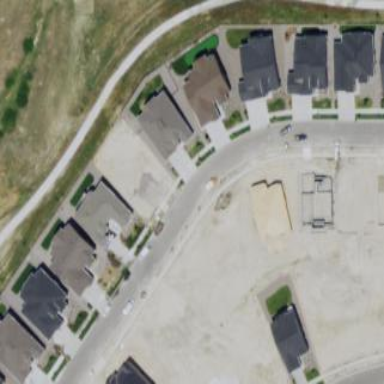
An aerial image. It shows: This residential area consists of single-family homes.